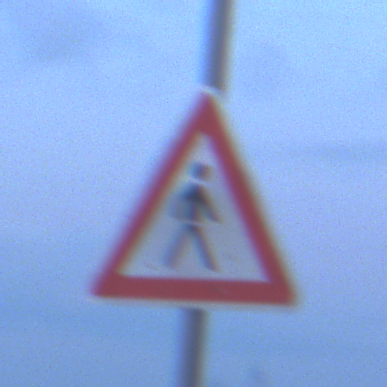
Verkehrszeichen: FussgaengerLinks
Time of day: Dawn
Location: Outdoor (Urban)
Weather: PartlyCloudy
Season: NotSpecified
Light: Natural